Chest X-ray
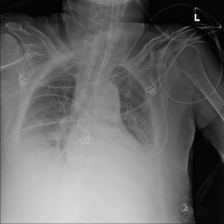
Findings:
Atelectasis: negative
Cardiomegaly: negative
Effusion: negative
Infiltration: negative
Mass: negative
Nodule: negative
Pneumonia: negative
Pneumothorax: negative
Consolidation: positive
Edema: negative
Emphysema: negative
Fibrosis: negative
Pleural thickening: negative
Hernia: negative